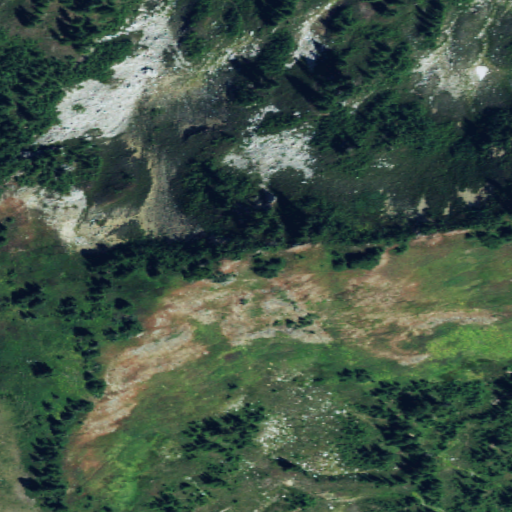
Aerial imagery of mountain in Washington named Fortune Mountain containing shrub, evergreen forest, and mixed forest